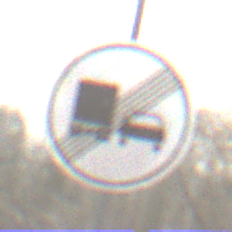
Verkehrszeichen: EndeUeberholverbotKraftfahrzeuge
Umgebung: Outdoor, Nature
Tageszeit: MorningAfternoon
Wetter: PartlyCloudy
Licht: Natural
Jahreszeit: Winter
Kontrast: MediumContrast